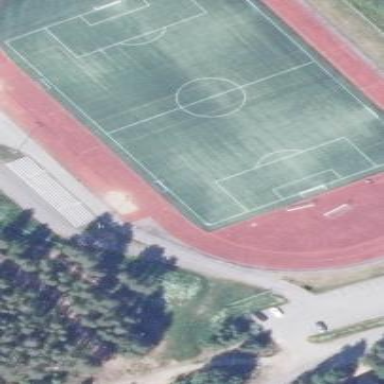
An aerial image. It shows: Soccer pitch with grass paver surface for leisure sports.